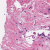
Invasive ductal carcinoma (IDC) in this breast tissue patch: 0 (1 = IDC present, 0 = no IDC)